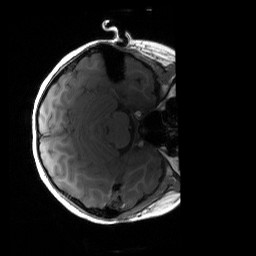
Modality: T1w
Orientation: axial
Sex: female
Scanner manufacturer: siemens
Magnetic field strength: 3 T
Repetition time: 1.9 s
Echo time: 0.00243 s